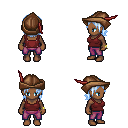
a pixel art fantasy rpg character, female body template, human, dark skin, maroon pirate shirt, magenta pants, white cyan long bangs hairstyle, leather cap, bracelets, four views (front, back, left, right), 2x2 character sprite sheet, small pixel art, hard edges, no anti-aliasing